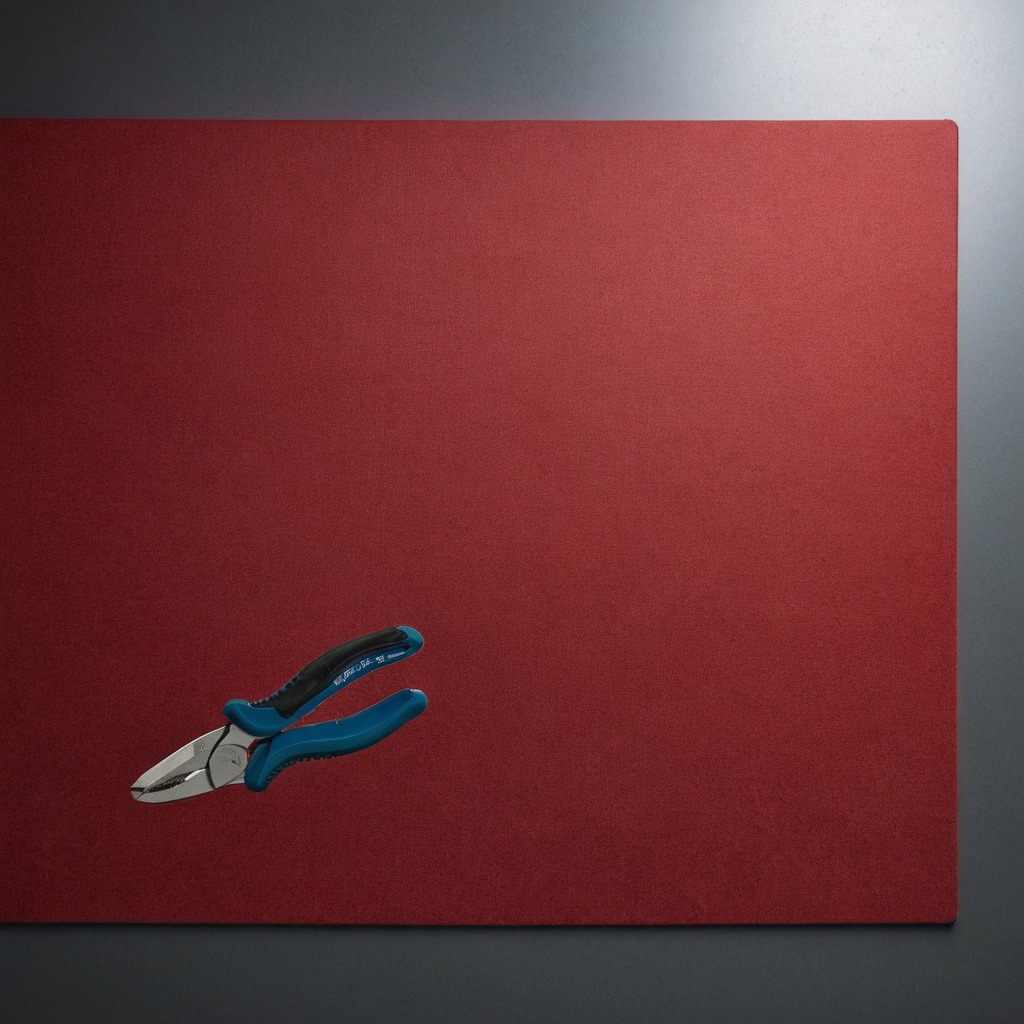
A plier lies on a clean granite tabletop covered with a red rubber mat inside a workshop under bright overhead lighting crisp shadows high clarity worn but beneath the mat